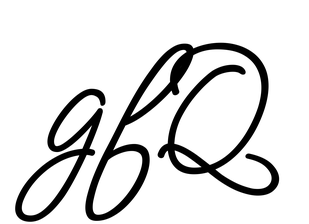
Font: MeowScript-Regular